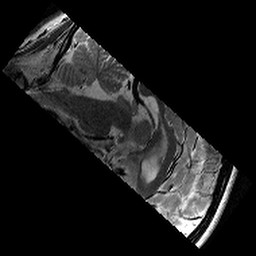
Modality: T2w
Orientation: sagittal
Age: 12
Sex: female
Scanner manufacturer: siemens
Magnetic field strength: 3 T
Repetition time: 9.23 s
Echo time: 0.067 s